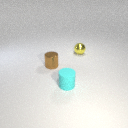
small cyan rubber cylinder in front of small brown metal cylinder